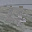
Label: 4